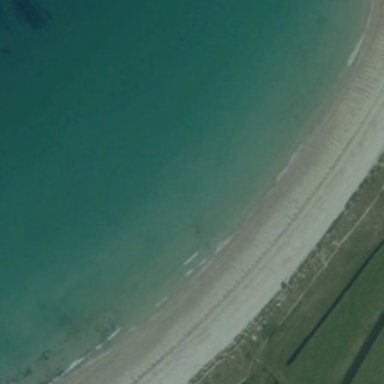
A piece of green ocean is next to yellow beach and near many green plants .